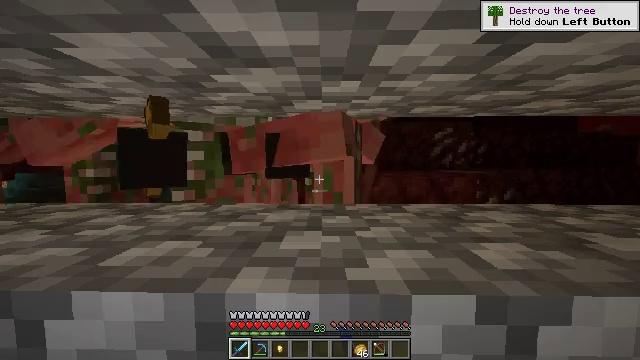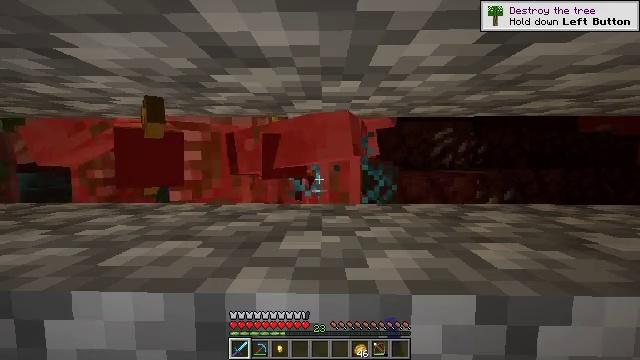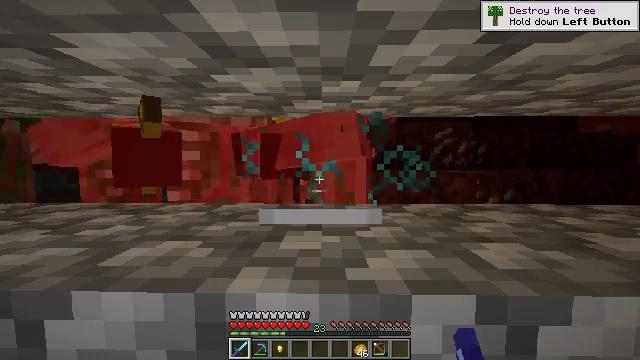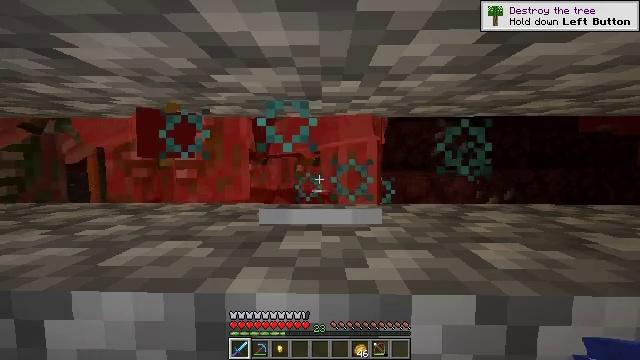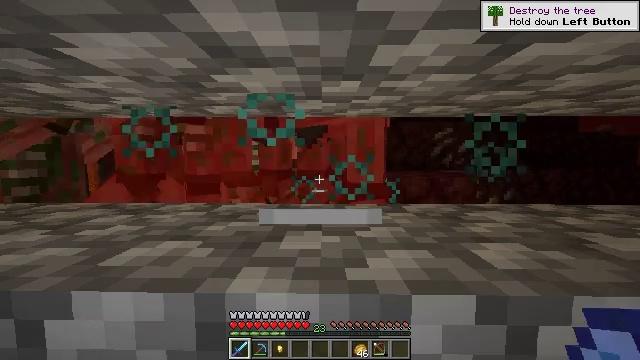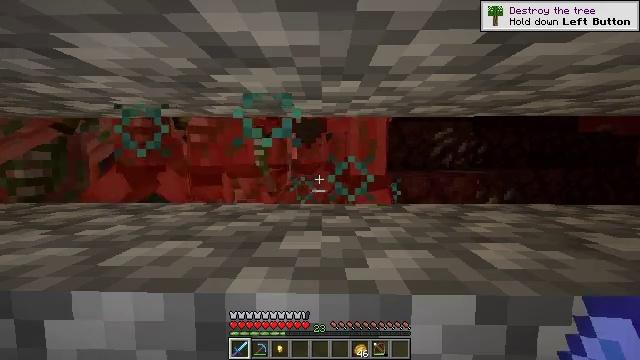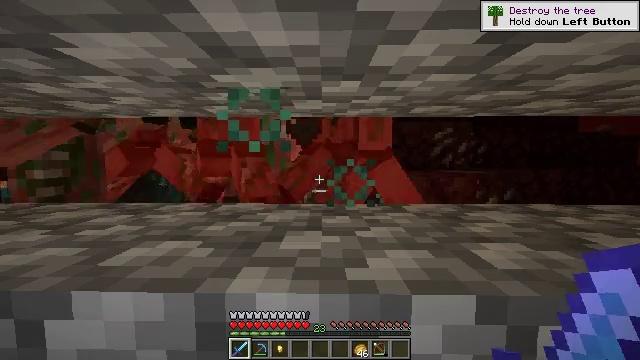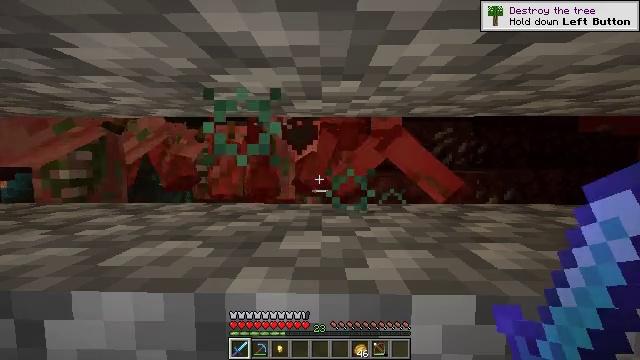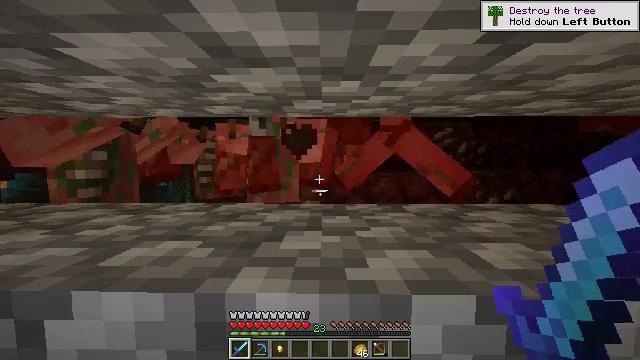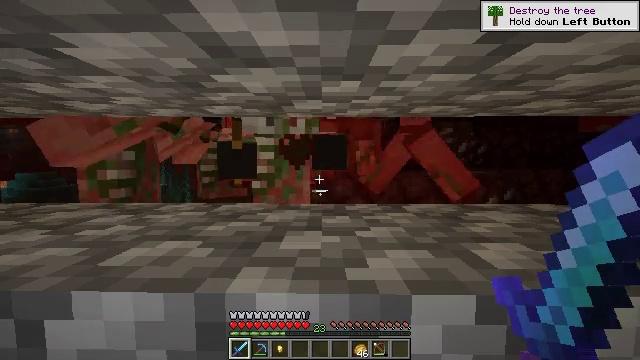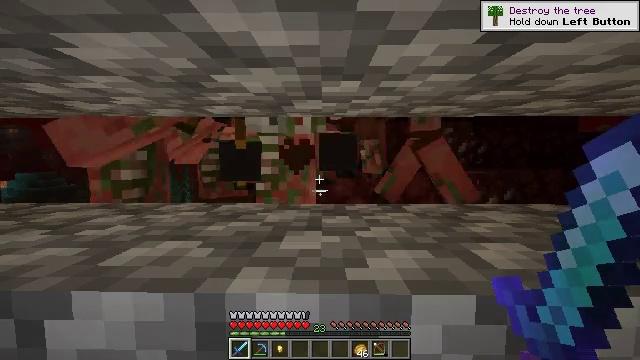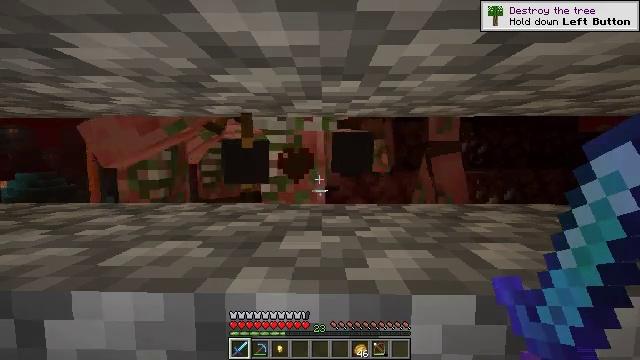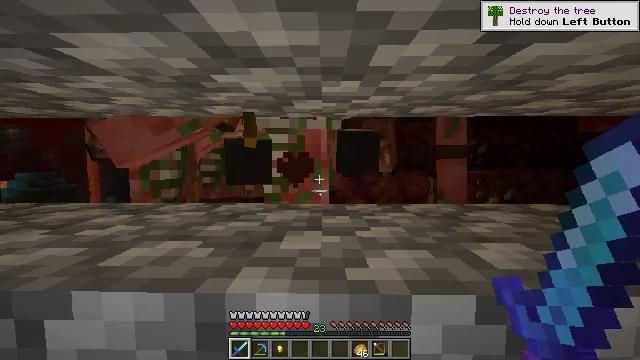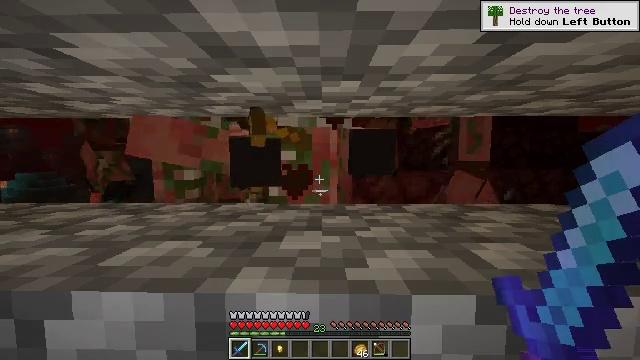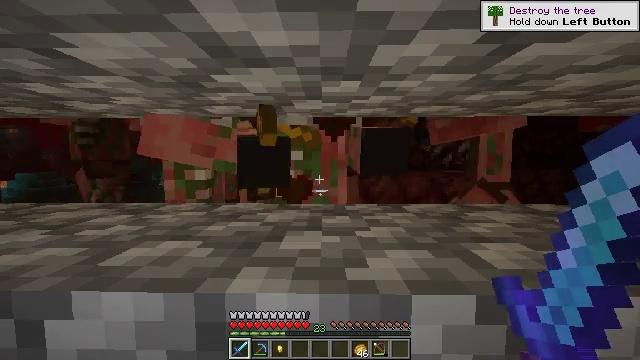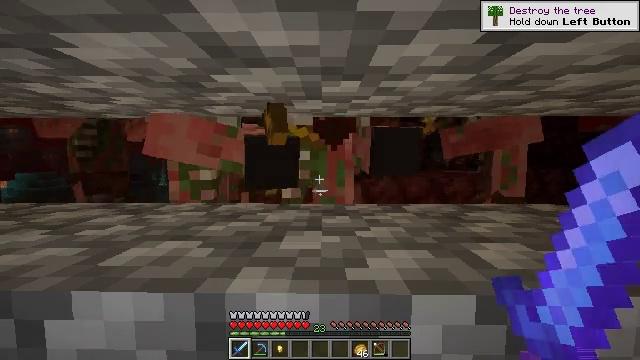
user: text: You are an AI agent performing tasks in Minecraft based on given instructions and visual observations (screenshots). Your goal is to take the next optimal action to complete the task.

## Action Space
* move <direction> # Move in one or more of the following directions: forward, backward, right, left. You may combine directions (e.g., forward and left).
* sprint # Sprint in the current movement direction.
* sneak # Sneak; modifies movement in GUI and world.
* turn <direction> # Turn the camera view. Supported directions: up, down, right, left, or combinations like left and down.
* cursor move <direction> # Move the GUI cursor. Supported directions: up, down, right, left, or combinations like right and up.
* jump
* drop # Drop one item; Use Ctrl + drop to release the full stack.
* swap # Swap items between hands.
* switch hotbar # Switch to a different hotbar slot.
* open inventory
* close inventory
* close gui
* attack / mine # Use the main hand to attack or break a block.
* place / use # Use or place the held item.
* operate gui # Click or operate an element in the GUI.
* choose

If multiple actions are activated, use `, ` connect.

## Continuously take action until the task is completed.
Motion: motion action
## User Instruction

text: Kill a zombified piglin.
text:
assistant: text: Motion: no_op
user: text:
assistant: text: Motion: no_op
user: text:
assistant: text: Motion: no_op
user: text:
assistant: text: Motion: no_op
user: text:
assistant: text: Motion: no_op
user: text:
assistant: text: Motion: no_op
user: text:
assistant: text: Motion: no_op
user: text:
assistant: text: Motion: no_op
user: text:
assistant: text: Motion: no_op
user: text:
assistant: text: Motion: no_op
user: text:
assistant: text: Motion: no_op
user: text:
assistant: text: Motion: no_op
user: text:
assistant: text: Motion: no_op
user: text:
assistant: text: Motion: no_op
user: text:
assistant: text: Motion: no_op
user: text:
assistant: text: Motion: attack / mine
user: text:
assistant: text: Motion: attack / mine
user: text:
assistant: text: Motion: no_op
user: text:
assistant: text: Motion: no_op
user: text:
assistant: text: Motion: no_op
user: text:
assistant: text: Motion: no_op